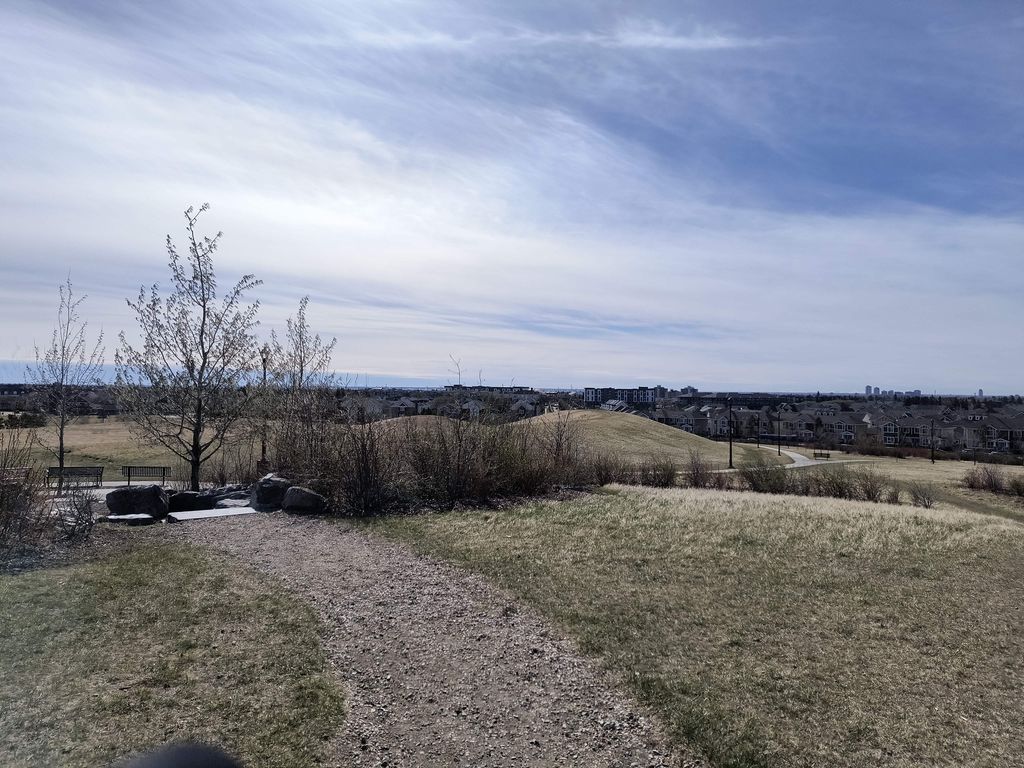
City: edmonton